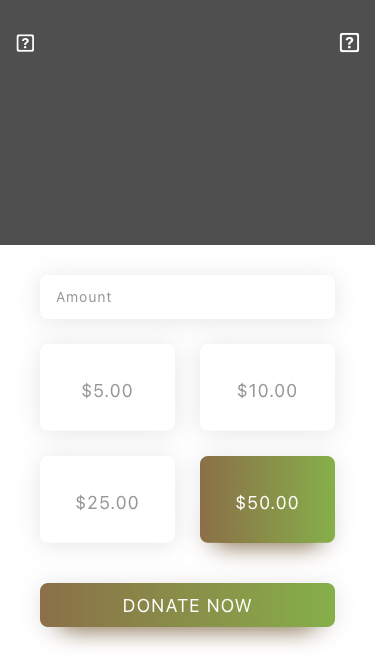
Text in this UI design:
Amount
$5.00
$25.00
$10.00
$50.00


donate now